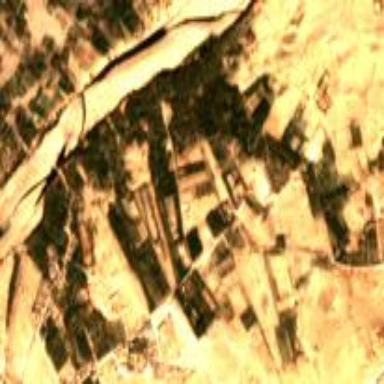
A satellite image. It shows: Orchard filled with date palms.